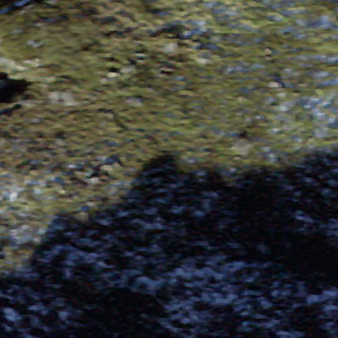
Label: other